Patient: sex M, age 54
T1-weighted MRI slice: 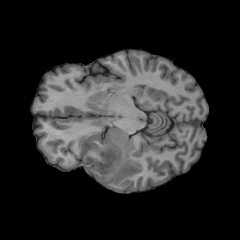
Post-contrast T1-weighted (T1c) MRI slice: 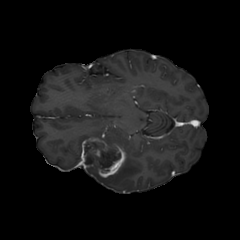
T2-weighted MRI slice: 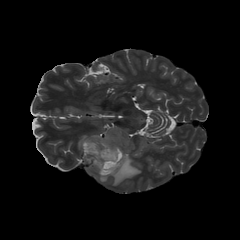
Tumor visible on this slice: yes
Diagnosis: Glioblastoma, IDH-wildtype
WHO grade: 4